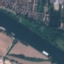
Land use / land cover: River